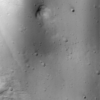
Label: not_dusty